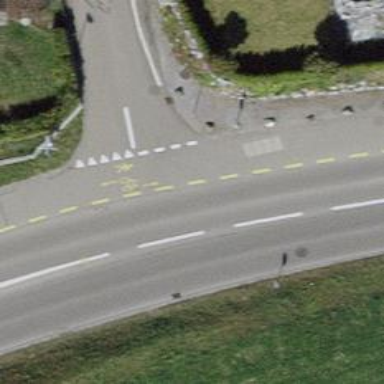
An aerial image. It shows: Uncontrolled crossing on the road.